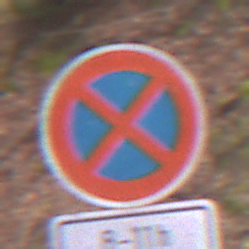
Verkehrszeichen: AbsolutesHalteverbot
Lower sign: ZeitangabenOhneBeschraenkungAufWochentage2
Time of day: Midday
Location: Outdoor (Nature)
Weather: Overcast
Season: Autumn
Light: Natural